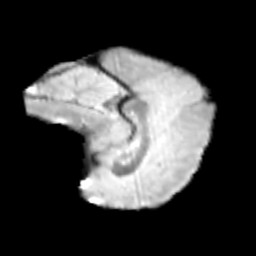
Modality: T2w
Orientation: sagittal
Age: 11
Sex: female
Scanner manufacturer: siemens
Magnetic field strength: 3 T
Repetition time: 3.8 s
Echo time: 0.07 s